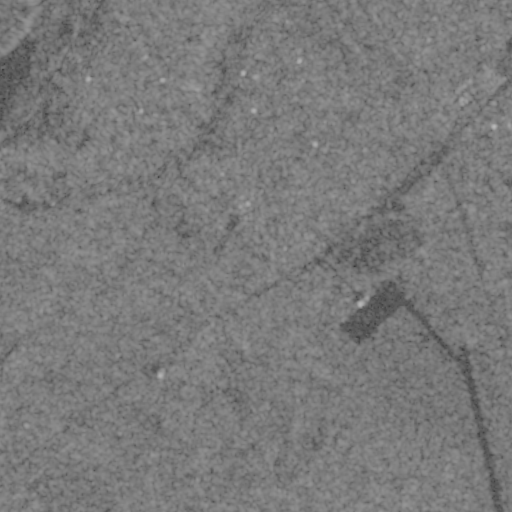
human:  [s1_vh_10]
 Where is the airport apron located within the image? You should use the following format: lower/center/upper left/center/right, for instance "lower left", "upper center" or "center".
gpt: The airport apron is located in the lower right of the image.
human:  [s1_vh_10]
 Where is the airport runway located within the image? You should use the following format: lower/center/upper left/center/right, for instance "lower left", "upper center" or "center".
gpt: The airport runway is located in the lower right of the image.
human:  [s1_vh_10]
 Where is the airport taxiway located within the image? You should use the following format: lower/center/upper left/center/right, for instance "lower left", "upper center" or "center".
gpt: The airport taxiway is located in the lower right of the image.
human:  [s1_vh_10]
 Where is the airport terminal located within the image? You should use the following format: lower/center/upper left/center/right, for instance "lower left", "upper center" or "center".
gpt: The airport terminal is located in the center right of the image.
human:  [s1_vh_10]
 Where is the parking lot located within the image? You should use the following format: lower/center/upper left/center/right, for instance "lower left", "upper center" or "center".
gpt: The parking lot is located in the center right of the image.
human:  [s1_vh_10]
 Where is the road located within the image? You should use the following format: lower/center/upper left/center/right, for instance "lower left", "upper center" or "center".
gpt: There is no road in the image.

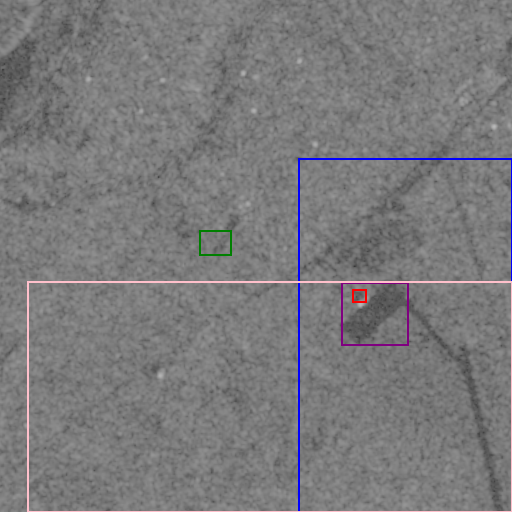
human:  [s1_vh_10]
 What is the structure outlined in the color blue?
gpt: The structure outlined in blue is an airport.
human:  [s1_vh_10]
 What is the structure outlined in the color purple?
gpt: The structure outlined in purple is an airport apron.
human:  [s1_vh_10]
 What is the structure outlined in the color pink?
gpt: The structure outlined in pink is a crop field.
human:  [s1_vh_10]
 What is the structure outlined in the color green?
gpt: The structure outlined in green is a park.
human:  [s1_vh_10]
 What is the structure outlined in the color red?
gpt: The structure outlined in red is a parking lot.
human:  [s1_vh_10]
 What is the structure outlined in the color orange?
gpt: There is no orange outline.